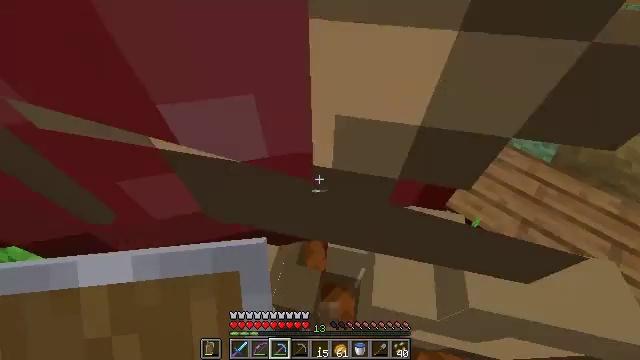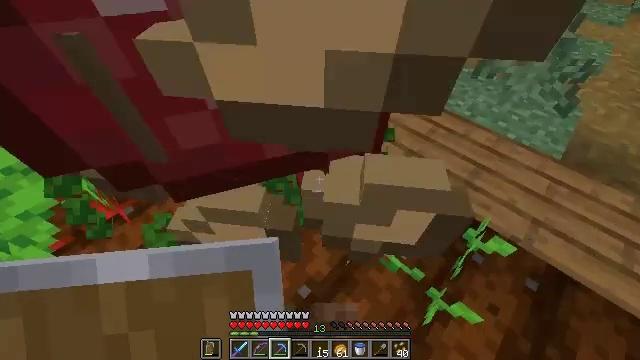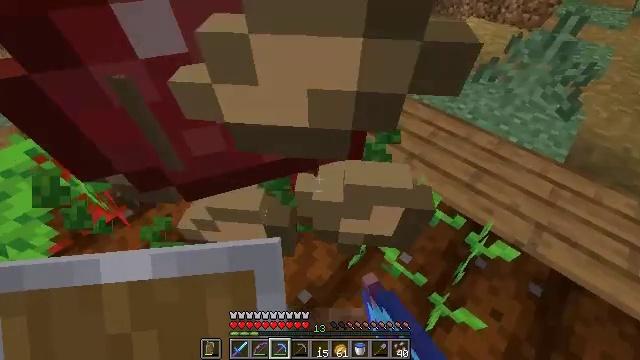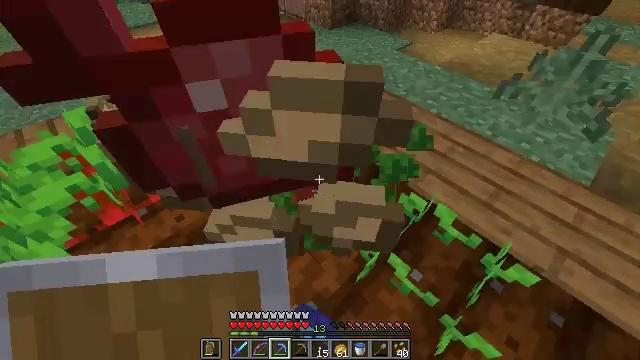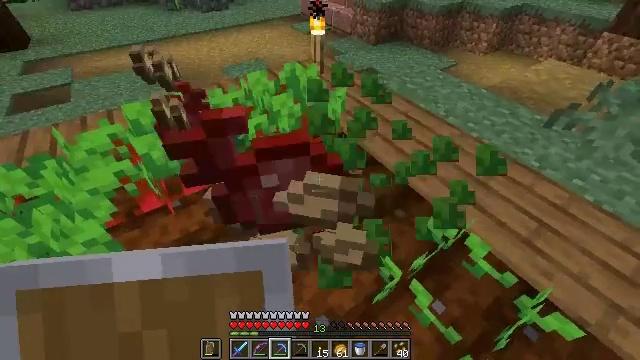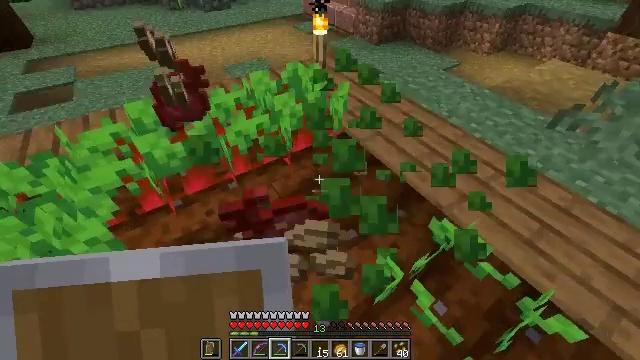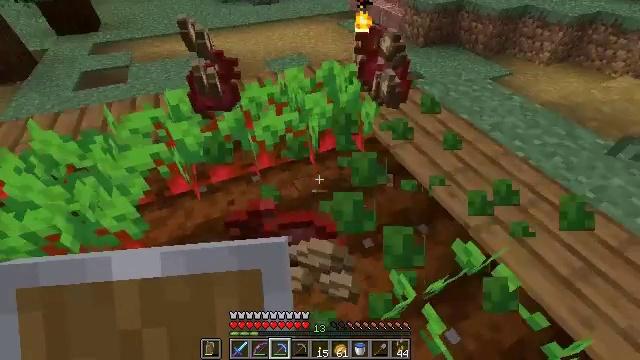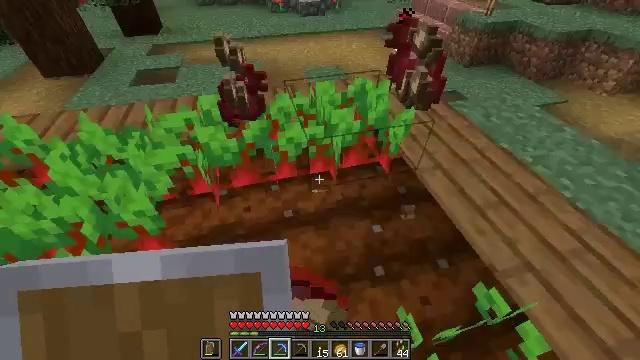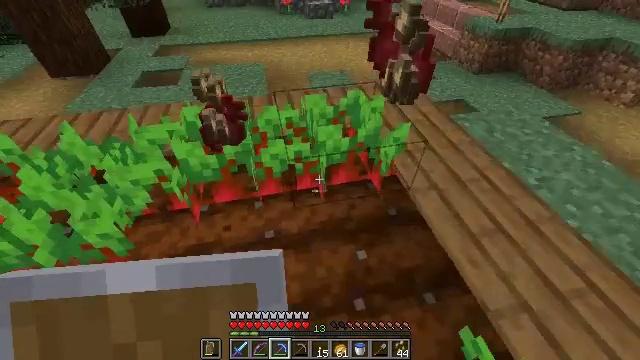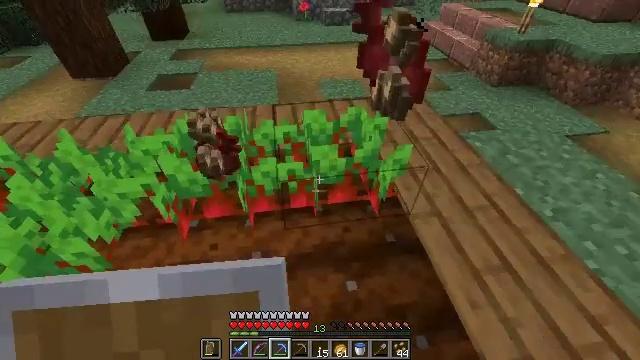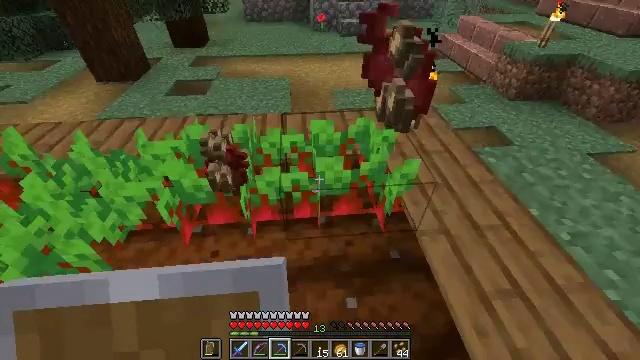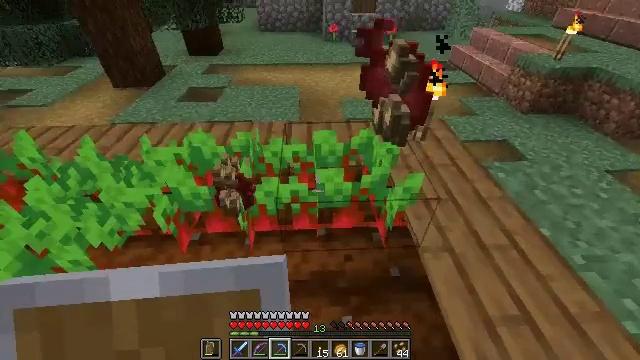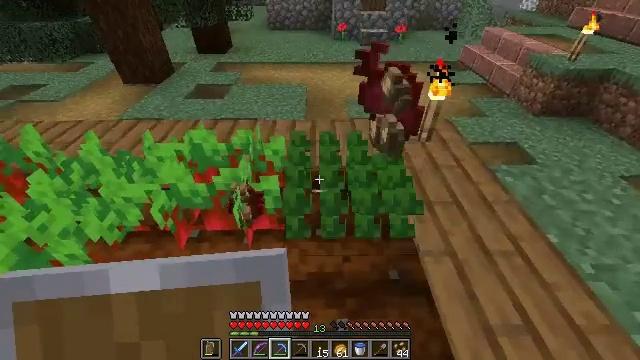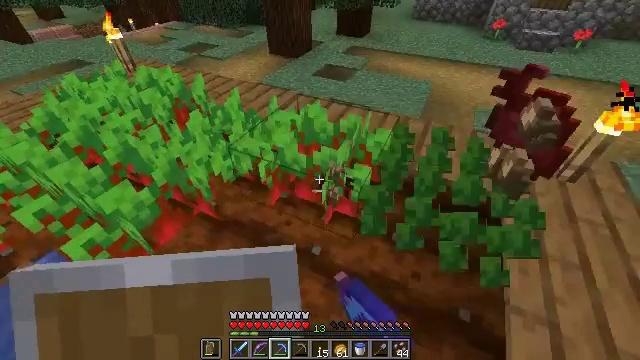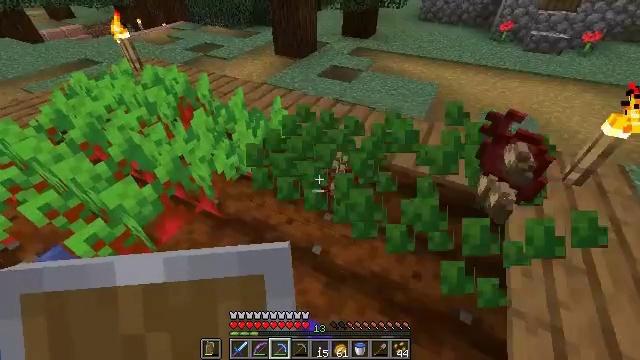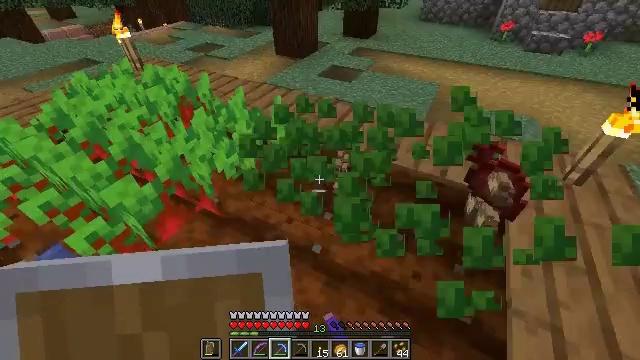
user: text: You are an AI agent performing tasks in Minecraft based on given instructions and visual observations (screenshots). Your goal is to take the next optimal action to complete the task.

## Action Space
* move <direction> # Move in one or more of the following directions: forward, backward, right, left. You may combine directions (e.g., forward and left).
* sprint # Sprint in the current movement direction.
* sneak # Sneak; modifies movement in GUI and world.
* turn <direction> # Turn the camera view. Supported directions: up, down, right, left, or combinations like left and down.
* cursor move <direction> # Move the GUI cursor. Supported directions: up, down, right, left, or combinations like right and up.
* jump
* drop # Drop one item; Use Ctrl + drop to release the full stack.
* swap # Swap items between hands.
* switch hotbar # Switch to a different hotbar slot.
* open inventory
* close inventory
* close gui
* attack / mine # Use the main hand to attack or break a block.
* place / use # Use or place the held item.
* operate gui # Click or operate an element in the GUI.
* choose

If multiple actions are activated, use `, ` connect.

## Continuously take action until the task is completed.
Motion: motion action
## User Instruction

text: Pull up beetroots from the soil.
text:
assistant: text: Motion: attack / mine
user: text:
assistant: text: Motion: attack / mine
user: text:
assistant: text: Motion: turn left and up
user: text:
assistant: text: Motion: turn left and up
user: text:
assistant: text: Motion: no_op
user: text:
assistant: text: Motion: move forward and move right, turn left
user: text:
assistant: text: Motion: move forward and move right, turn left and up
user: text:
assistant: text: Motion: move forward and move right, turn left
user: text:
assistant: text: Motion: move forward and move right, turn left
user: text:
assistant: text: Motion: turn left and up
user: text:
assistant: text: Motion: turn left and up
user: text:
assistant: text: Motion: turn left, attack / mine
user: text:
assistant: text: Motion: turn left and down
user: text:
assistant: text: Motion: turn left, attack / mine
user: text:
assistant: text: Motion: attack / mine
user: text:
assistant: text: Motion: no_op
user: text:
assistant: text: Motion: turn left and up
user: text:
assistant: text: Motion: move forward and move right, turn left
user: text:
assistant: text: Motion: move forward and move right, turn left and down
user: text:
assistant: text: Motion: move forward and move right, turn left
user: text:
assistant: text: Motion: move forward, turn left
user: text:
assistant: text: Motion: attack / mine
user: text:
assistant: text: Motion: turn left and down, attack / mine
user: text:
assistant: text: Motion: turn left and down
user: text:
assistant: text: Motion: turn left, attack / mine
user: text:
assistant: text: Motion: move forward, attack / mine
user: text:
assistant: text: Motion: move forward, turn right
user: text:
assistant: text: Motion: move forward
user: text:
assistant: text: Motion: move forward
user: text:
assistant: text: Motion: attack / mine